Question: I want to animate canvas after path and now use:
'''
Storyboard.SetTargetProperty(translateYAnimation, new PropertyPath(Canvas.LeftProperty));
Storyboard.SetTargetProperty(translateYAnimation, new PropertyPath(Canvas.TopProperty));
'''
Can I set Canvas property? I don't want the ellipse to move outside the path...
image:
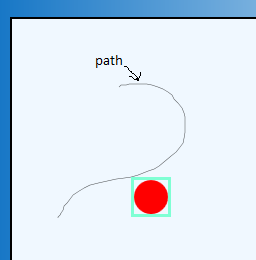
Answer: There is no Canvas.Center property. So no, you can't set that.
You need to do your animation path based on it being the upper left corner (or whichever corner you want, really). Not the center.
Edit: I suppose there's lots of ways around that... you could probably write your own attached property for Center that you animate and have it set the Top/Left based on the current Height/Width. Just as an example. But the point is, you've got to do something to make it work.